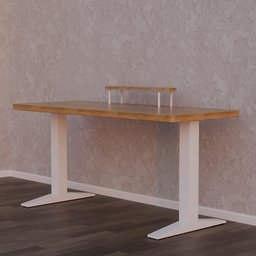
Label: furniture